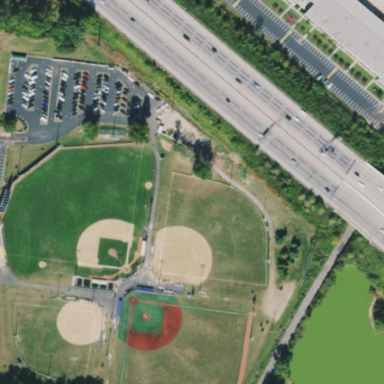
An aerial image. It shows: Baseball pitch for leisure land activities.